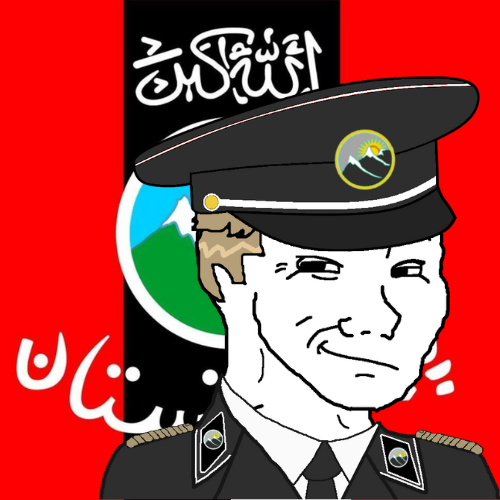
Label: 5_Smugjak